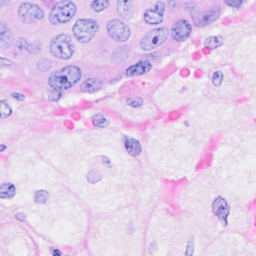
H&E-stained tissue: Breast